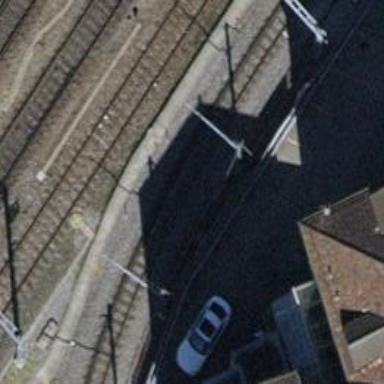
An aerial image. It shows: Narrow-gauge railway track with 1 electrified contact line.